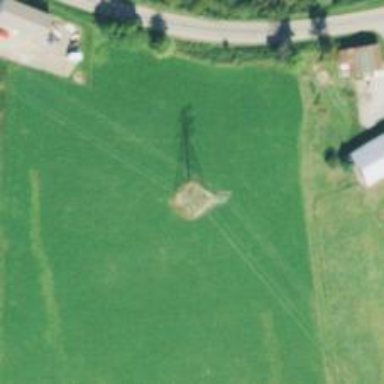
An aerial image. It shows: Lattice structure tower used for power transmission.